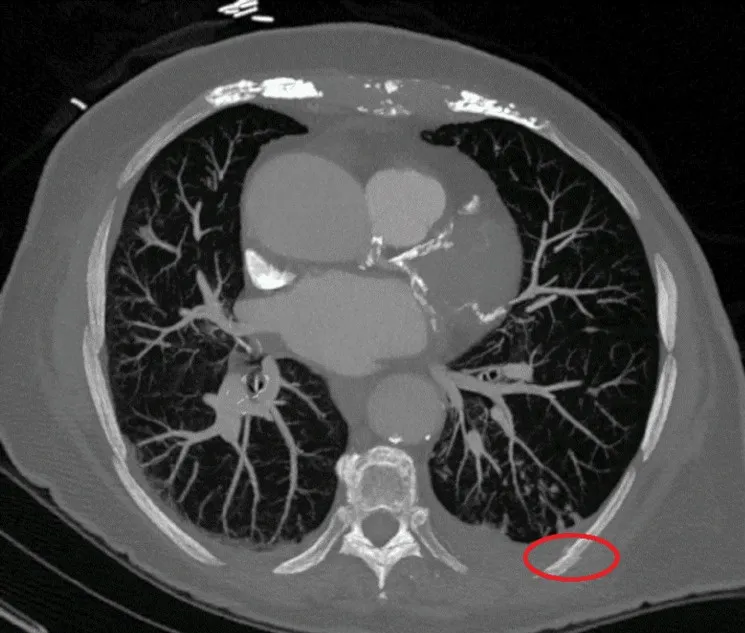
High-resolution coronal CT image demonstrating fracture at left rib 8.
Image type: radiology (ct)